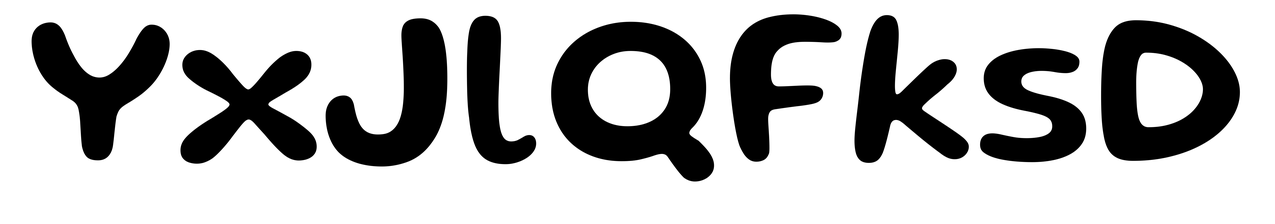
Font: Gluten_Medium